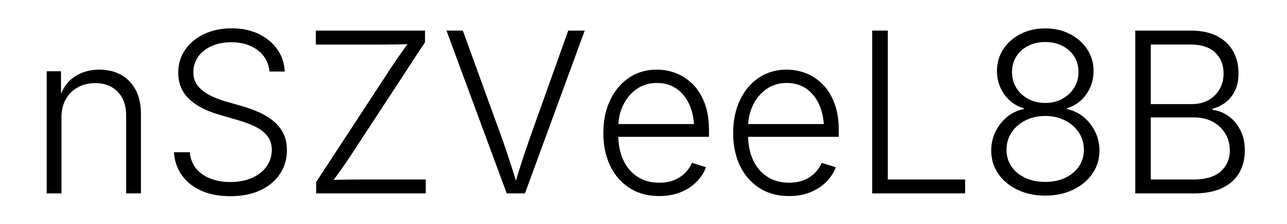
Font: Inter_Light